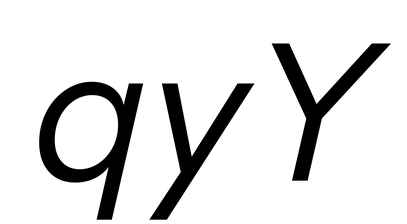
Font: InstrumentSans-Italic_Italic